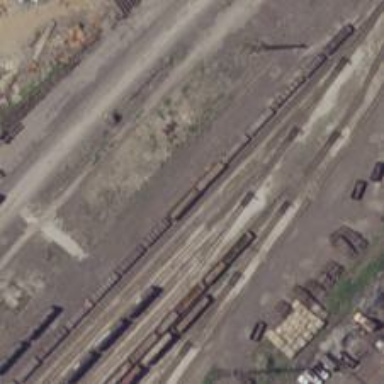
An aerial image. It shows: Railway spur service.